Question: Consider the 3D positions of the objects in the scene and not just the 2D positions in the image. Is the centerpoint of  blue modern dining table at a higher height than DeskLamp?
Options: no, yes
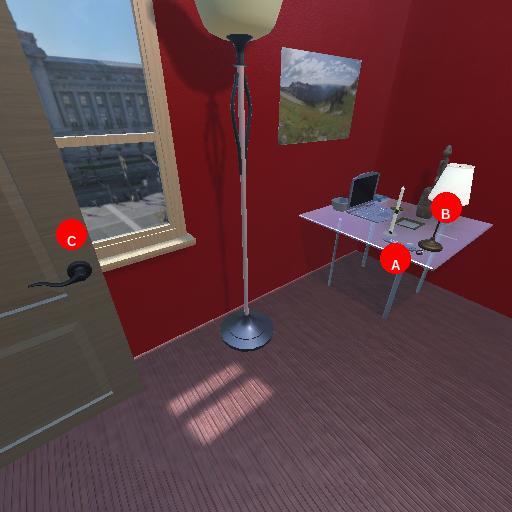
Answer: no